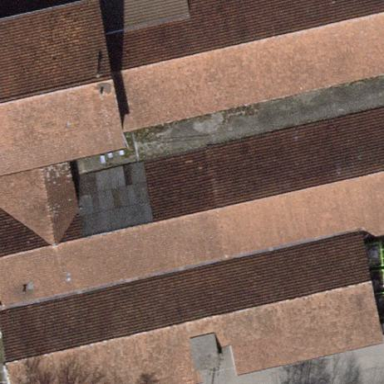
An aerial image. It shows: Building with gabled roof.